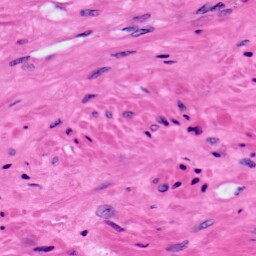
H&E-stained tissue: Prostate